Field crop: tomato
Growth stage: 2
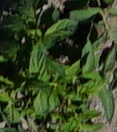
Species: tomato